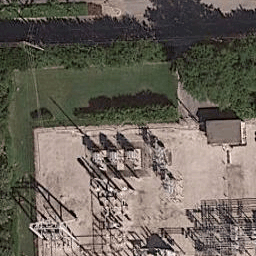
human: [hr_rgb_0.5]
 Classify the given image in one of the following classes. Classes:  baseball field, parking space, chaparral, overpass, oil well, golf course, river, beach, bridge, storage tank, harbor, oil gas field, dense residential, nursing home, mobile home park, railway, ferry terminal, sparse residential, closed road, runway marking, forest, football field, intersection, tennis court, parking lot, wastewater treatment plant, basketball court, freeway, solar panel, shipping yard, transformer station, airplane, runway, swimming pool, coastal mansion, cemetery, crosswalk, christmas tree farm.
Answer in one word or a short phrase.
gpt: transformer station